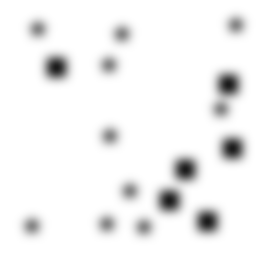
Squares: 6
Triangles: 0
Stars: 10
Total shapes: 16